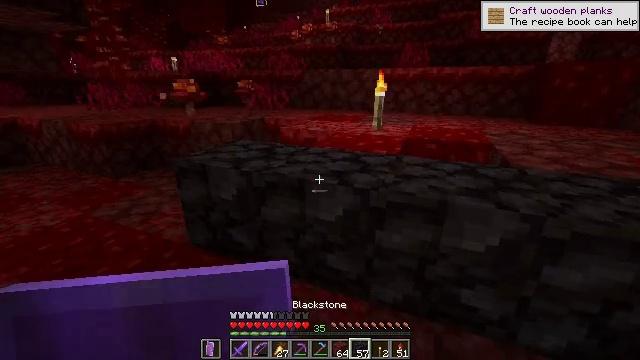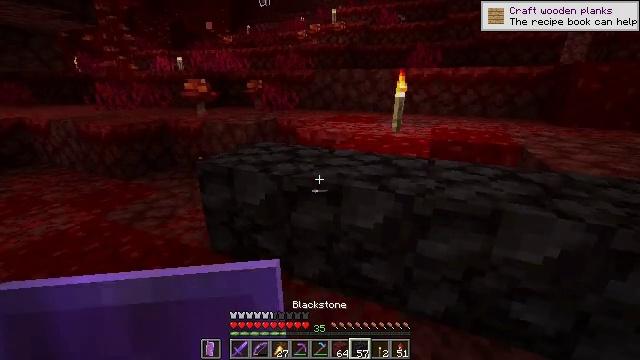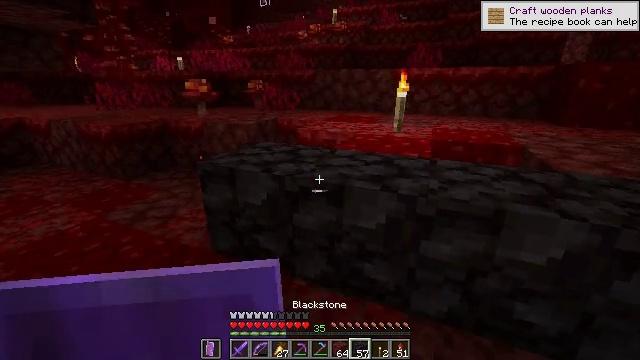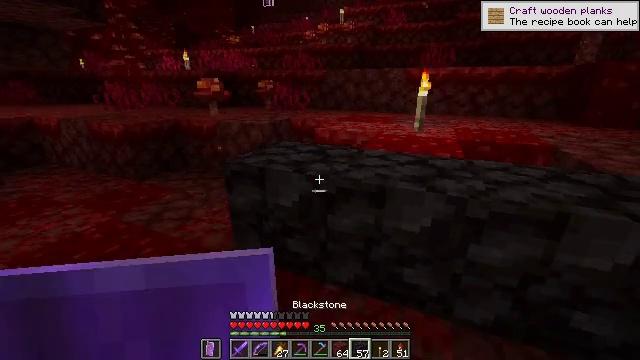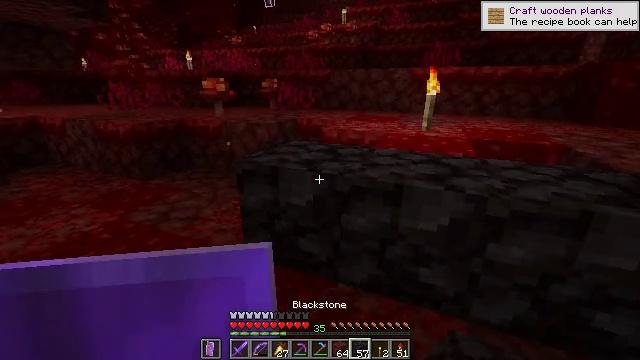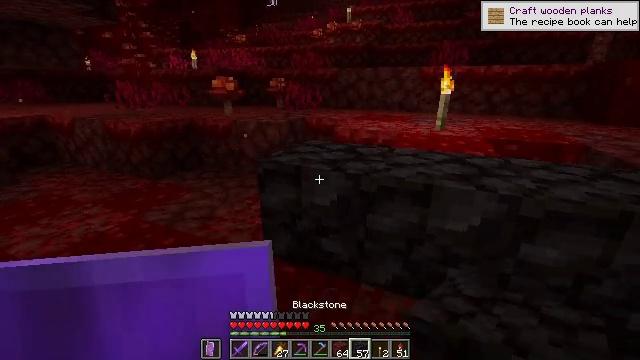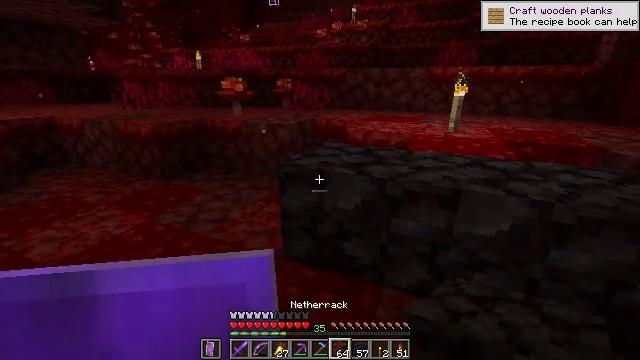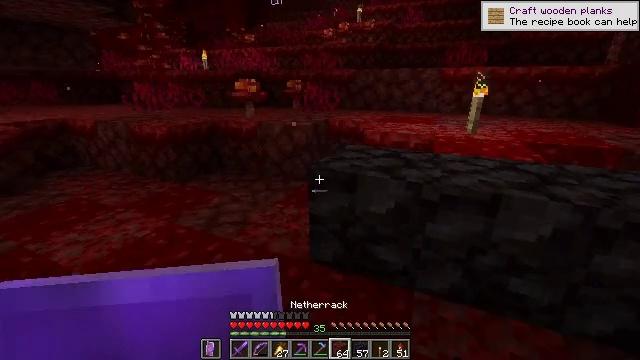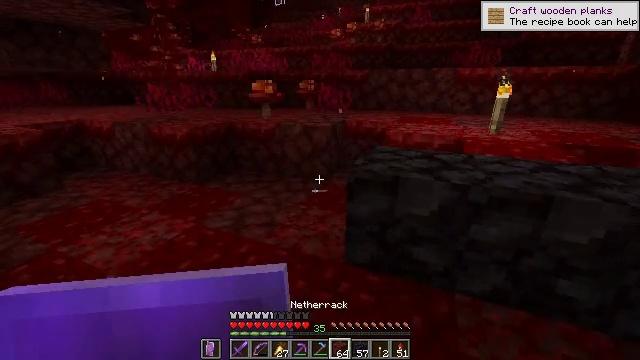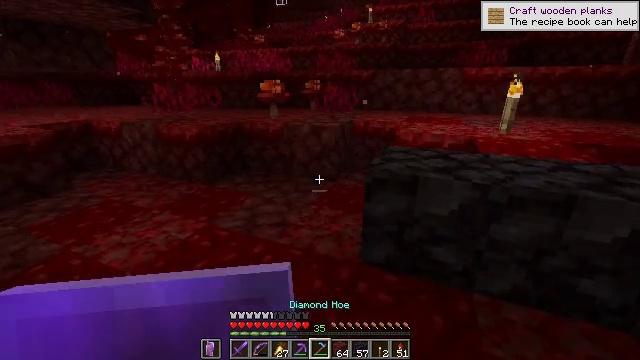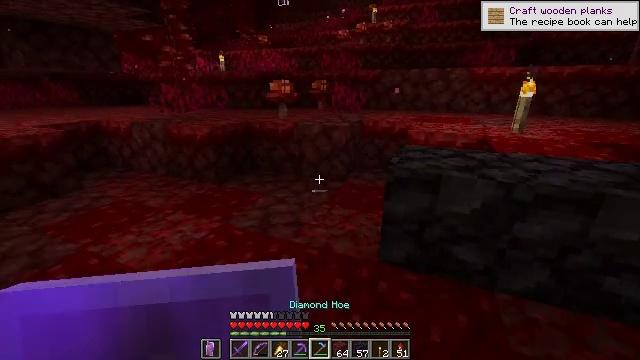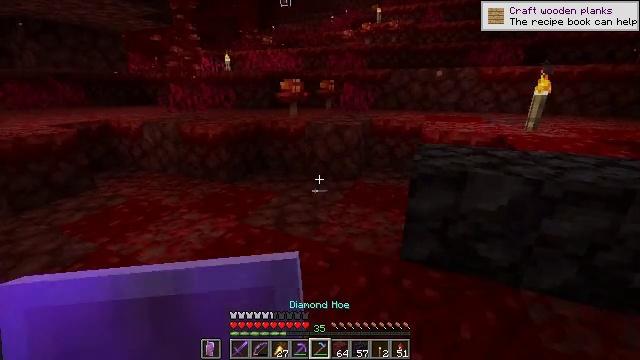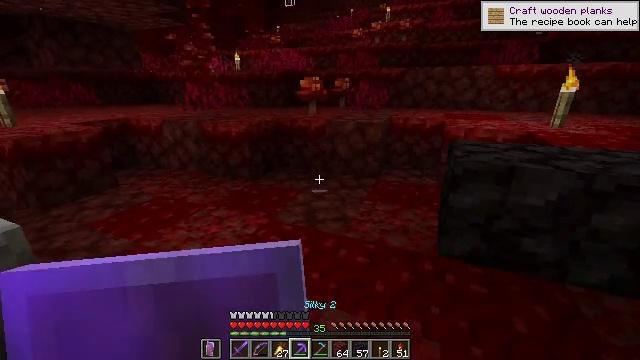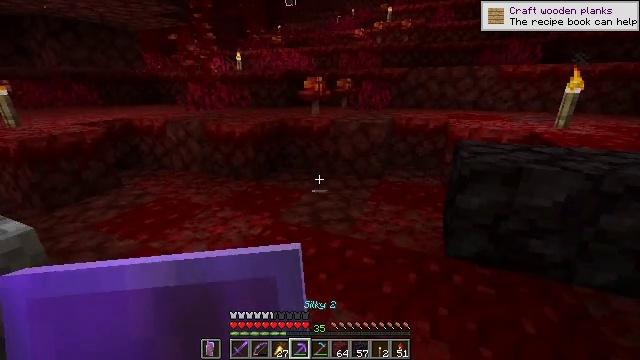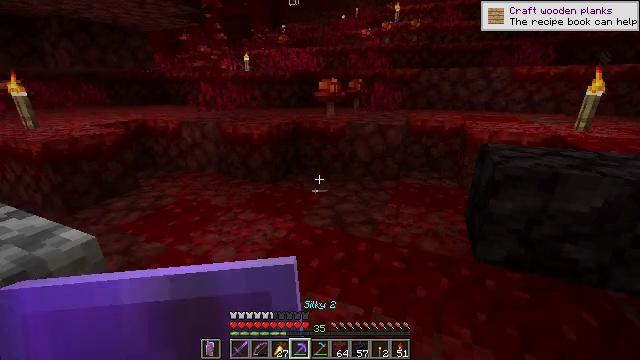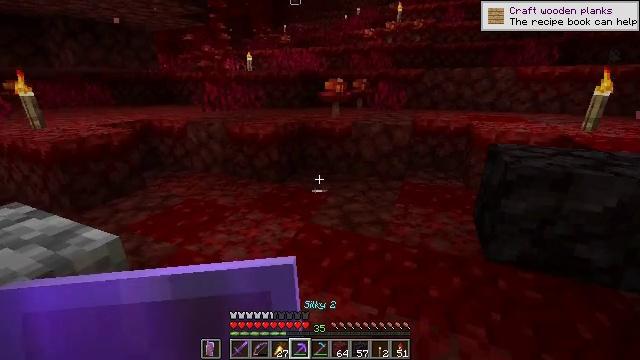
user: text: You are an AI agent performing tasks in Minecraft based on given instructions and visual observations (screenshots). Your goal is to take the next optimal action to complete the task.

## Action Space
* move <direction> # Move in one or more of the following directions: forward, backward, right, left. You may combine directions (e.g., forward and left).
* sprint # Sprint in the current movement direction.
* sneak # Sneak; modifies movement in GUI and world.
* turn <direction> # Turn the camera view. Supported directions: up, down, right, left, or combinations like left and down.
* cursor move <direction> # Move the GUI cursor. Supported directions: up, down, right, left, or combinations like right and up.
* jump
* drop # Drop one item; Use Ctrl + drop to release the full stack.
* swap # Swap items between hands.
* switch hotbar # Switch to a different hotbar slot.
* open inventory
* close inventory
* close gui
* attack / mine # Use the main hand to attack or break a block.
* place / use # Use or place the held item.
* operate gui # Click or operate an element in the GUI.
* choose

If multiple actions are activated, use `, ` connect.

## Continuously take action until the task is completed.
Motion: motion action
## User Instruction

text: Collect crimson nylium to use for building.
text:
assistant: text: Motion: move left
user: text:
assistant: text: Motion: move left
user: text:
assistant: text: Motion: move left
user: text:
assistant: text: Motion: move left
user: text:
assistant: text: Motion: move left
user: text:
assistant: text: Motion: move left
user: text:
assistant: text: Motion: move left
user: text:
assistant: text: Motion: move left
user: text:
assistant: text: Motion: move left
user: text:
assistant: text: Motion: move left
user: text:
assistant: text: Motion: move left
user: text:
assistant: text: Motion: move left
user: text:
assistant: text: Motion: move left
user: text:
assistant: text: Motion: move left
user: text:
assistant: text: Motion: no_op
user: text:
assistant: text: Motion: no_op
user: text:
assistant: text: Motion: no_op
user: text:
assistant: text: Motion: turn right
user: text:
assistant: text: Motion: move forward, turn right
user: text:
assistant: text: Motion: move forward, turn right
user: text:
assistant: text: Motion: move forward
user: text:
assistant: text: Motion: move forward
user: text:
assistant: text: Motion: move forward and move left
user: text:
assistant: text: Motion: move forward and move left
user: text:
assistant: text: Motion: move forward and move left, turn right
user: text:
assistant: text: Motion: move forward and move left, turn right
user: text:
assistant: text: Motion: move forward and move left, turn right
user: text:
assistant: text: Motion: move forward and move left, turn right
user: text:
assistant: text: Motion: move forward and move left, turn right
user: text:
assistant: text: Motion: move forward and move left, turn right